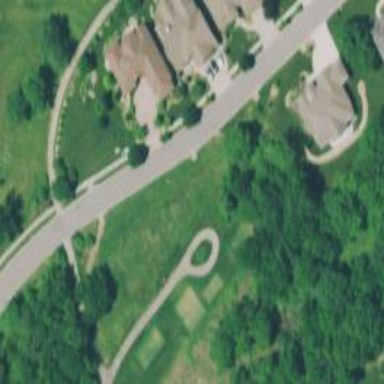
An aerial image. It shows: Area with grass used as rough in golf course.